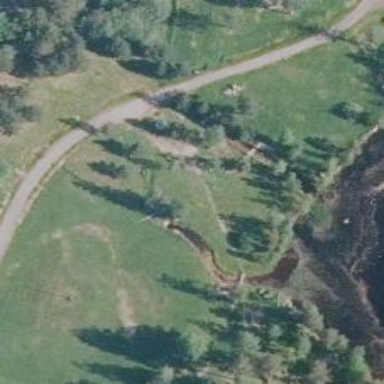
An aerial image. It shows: Disc golf tee area.